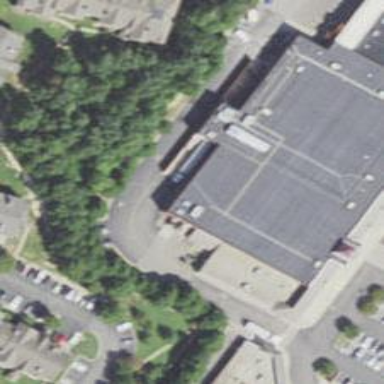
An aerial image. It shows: Supermarket located in building.